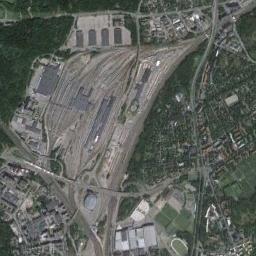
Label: railway_station